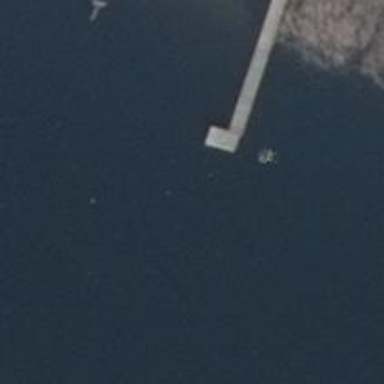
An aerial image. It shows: Man-made pier.